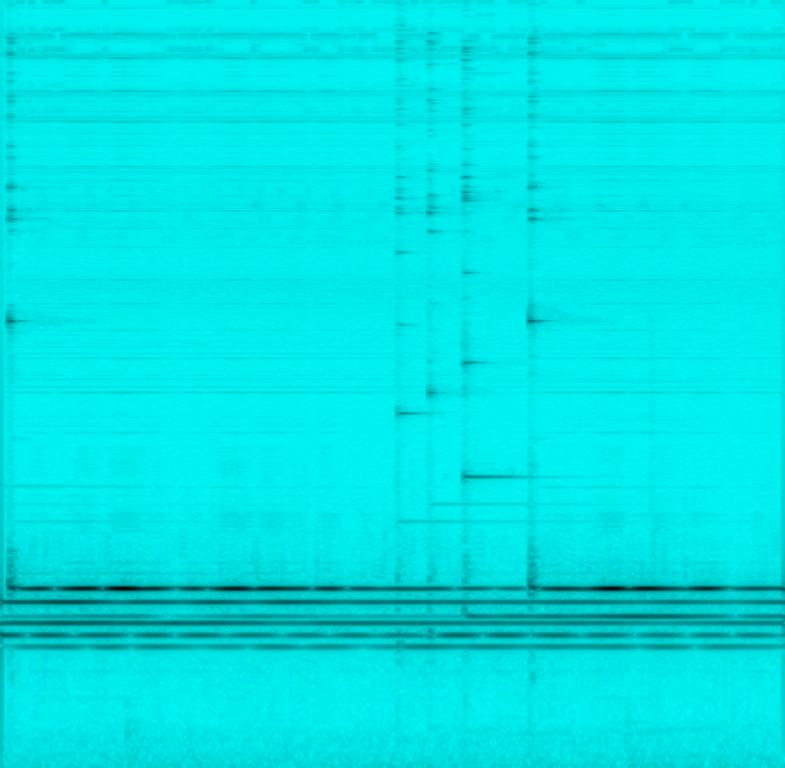
The song is an instrumental. The tempo is medium with a quartzophone being played delicately by an expert producing ethereal pulsating tones of music. The song is emotional and beautiful. The audio quality with ambient nature sounds.